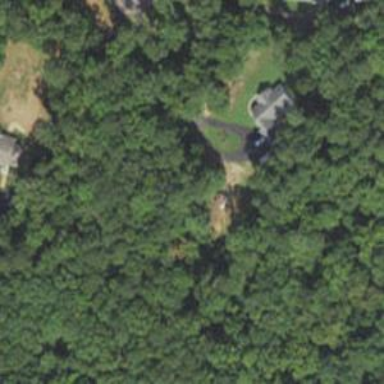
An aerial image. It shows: Driveway leading to service road.